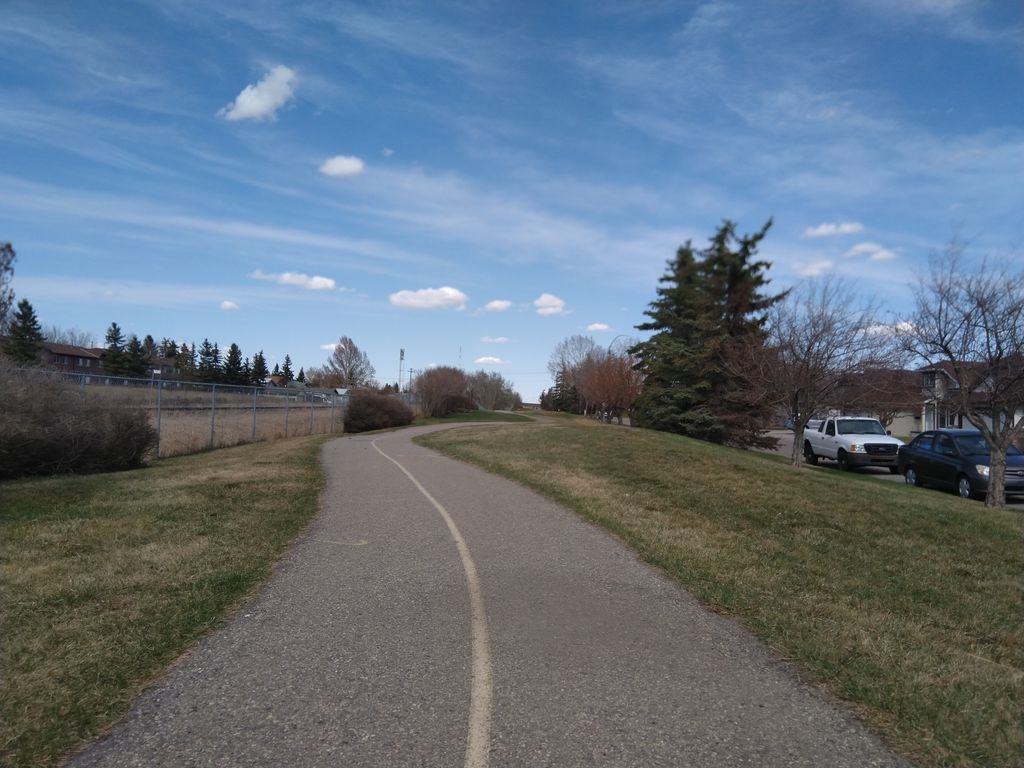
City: calgary